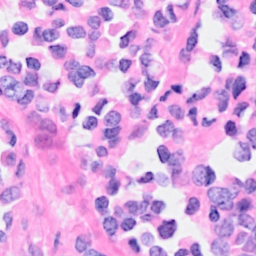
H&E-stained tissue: Breast